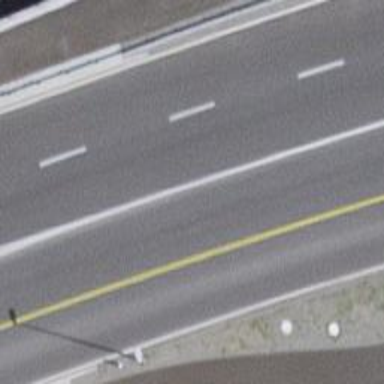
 having separate sidewalk. The road also includes busway."